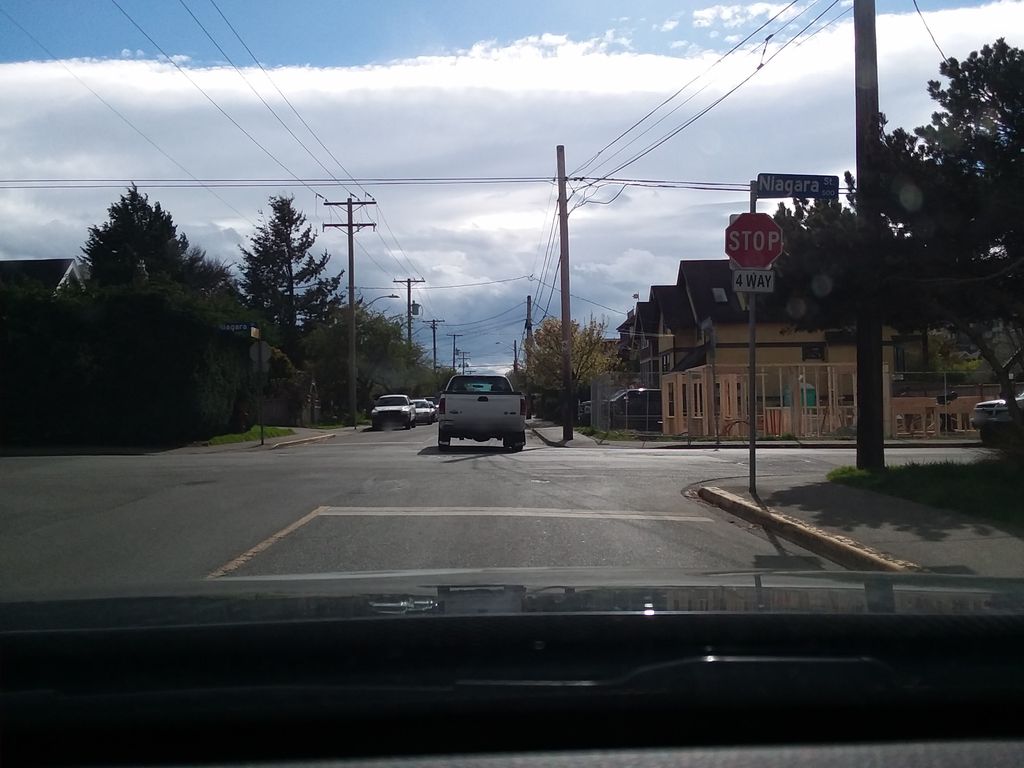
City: victoria